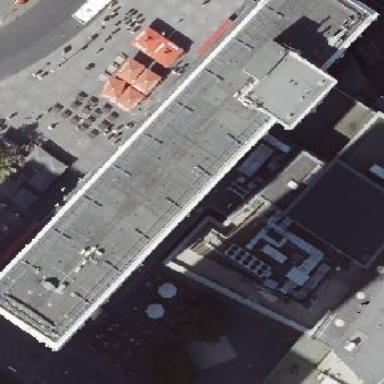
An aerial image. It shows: Commercial building with flat roof.